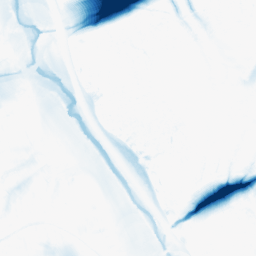
Category: morphological
Decomposition family: morphological_ellipse
Decomposition parameters: operation: closing
width: 50
height: 50
Upsampling method: edge_directed
Upsampling parameters: scale: 4
Upsampling scale: 4